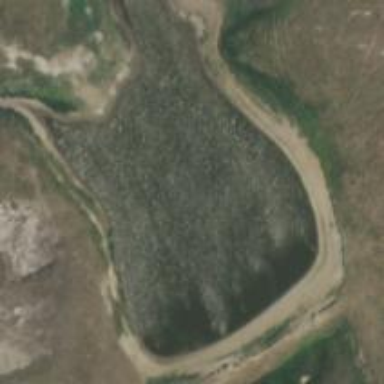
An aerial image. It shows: Reservoir of natural water.